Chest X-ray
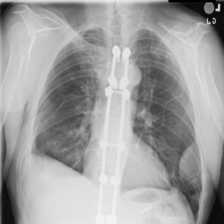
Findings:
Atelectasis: negative
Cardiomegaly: negative
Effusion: negative
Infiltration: negative
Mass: negative
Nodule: negative
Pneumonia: negative
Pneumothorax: negative
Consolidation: negative
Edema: negative
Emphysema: negative
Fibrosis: negative
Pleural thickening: negative
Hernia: negative